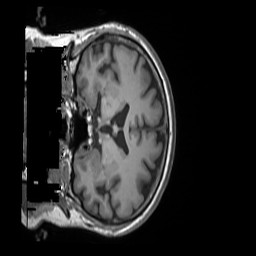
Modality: T1w
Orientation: coronal
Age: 69
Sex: male
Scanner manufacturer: siemens
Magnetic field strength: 3 T
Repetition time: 1.55 s
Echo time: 0.00234 s